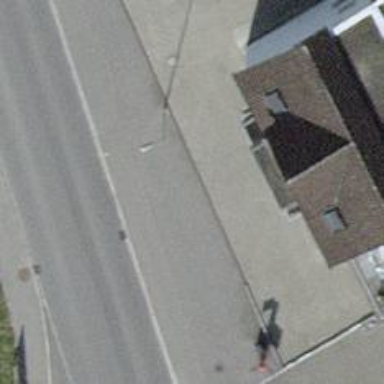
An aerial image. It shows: Bus stop with platform for public transport.